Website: slack
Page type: billing-address
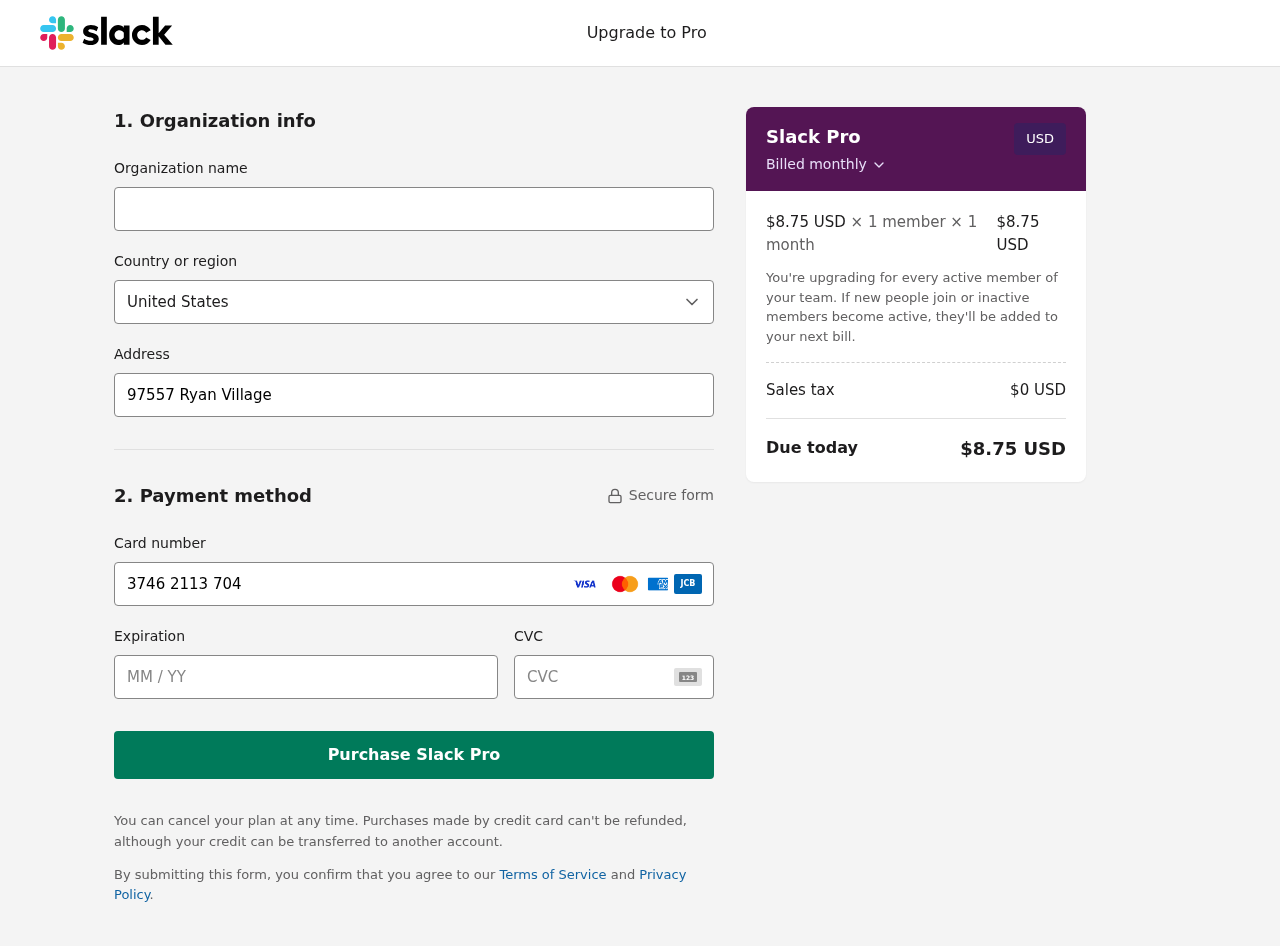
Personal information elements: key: PII_CARD_CVV
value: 9074
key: PII_CARD_EXPIRY
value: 05/27
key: PII_CARD_NUMBER
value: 3746 2113 7043 346
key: PII_COUNTRY
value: United States
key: PII_STREET
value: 97557 Ryan Village
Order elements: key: ORDER_PRICE_PER_MEMBER
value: $8.75 USD
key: ORDER_MEMBER_COUNT
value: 1
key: ORDER_MONTH_COUNT
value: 1
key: ORDER_SUBTOTAL
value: $8.75 USD
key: ORDER_TAX
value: $0
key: ORDER_TOTAL
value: $8.75 USD